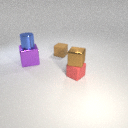
small red rubber cube to the right of large purple metal cube